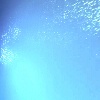
Label: water